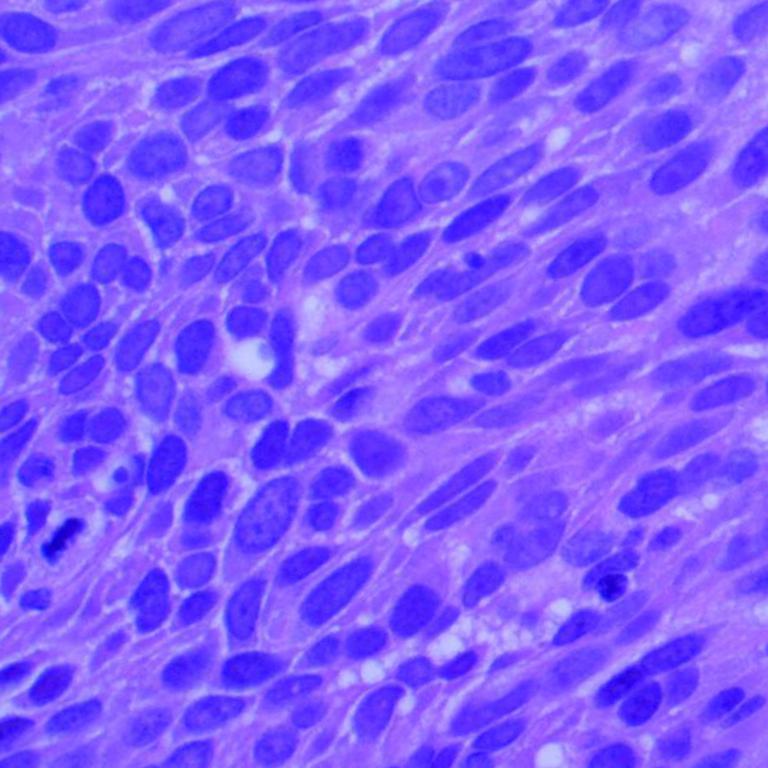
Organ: lung
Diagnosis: squamous carcinomas